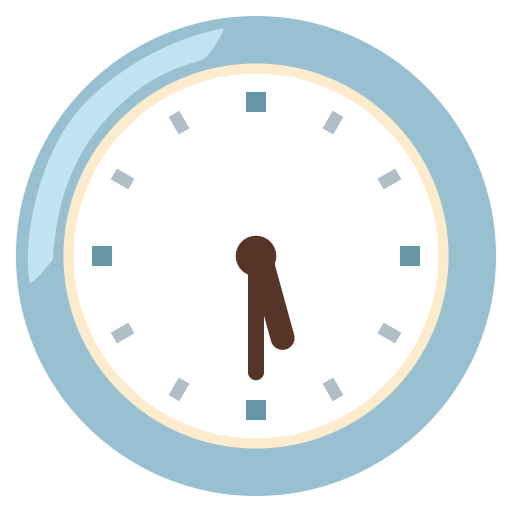
Emoji: 🕠